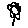
Label: flower